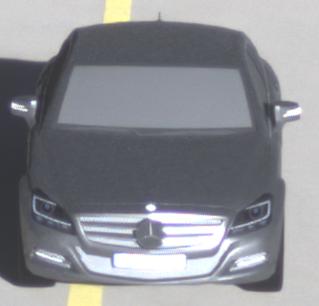
Make: Mercedes-Benz
Model: CLS Coupé 350
Detailed model: CLS-Class (218) Coupé
Model produced from: 2011/01
Model produced until: 2014/07
Doors: 4
Color: gray
Road condition: dry road
Daytime: sunrise or sunset
Contrast: medium contrast